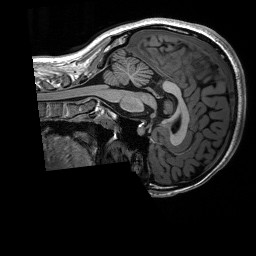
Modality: T1w
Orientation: sagittal
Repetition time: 8 s
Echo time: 0.066 s